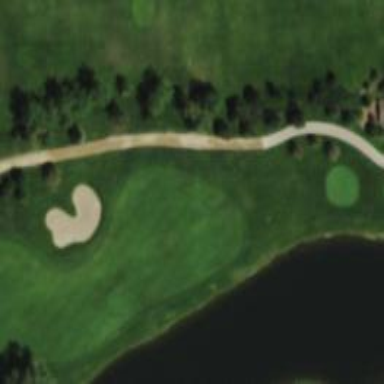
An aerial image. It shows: Golf hole for the sport of golf.